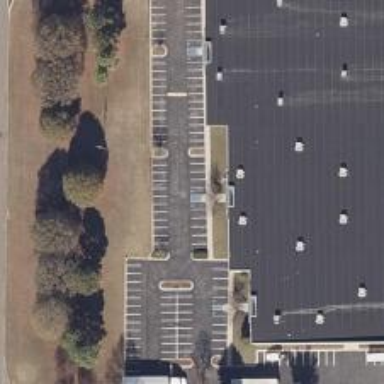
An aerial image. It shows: Parking space.